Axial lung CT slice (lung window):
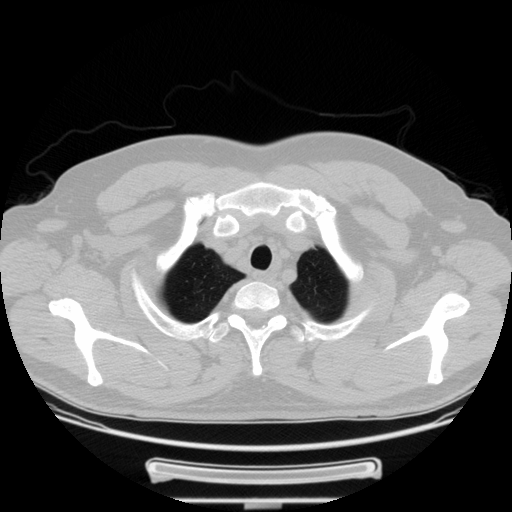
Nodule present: no